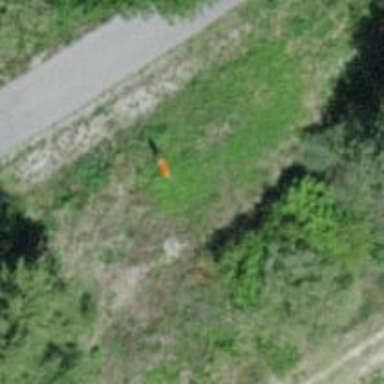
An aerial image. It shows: Pole supporting roof covering pipeline marker.